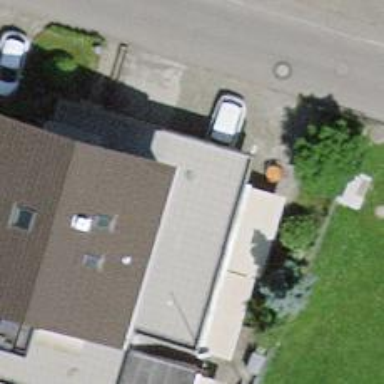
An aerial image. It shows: Cafe.